Interaction volume radius: 5 \u00c5
Interaction volume height: 25 \u00c5
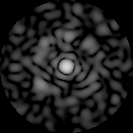
Disorder parameter: 0.7448